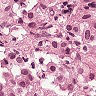
Metastatic tissue present: yes